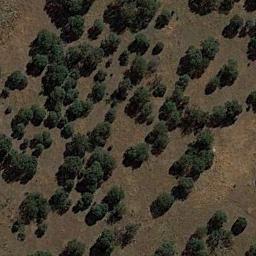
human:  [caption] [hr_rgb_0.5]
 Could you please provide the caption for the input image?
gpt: Some green chaparrals of different sizes grow on the wasteland .

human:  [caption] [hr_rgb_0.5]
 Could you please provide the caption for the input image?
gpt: Chaparral is evenly distributed on the sand .

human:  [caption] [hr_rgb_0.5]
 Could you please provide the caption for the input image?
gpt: There are several trees and some weeds in this desert .

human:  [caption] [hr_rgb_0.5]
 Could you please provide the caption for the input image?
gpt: The chaparral is consist of some green bushes on the desert .

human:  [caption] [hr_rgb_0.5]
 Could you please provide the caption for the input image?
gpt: The vegetation in the chaparral is approximately the same size .